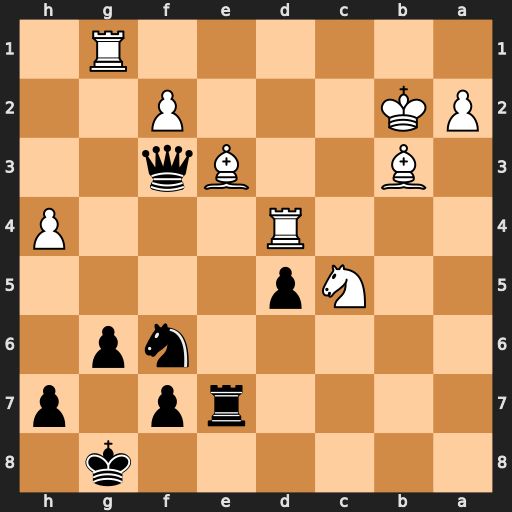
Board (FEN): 6k1/4rp1p/5np1/2Np4/3R3P/1B2Bq2/PK3P2/6R1
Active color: b
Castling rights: -
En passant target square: -
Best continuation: Rxe3 fxe3 Qf2+ Ka3 Qxg1